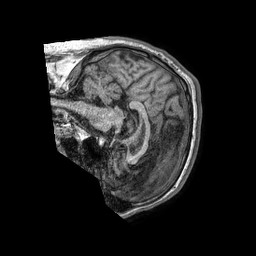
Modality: T1w
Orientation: sagittal
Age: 48
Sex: male
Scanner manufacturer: philips
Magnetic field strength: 1.5 T
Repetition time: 0.00757 s
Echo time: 0.003447 s